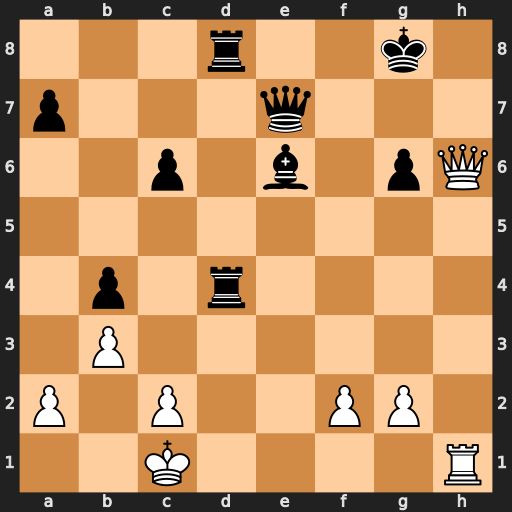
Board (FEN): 3r2k1/p3q3/2p1b1pQ/8/1p1r4/1P6/P1P2PP1/2K4R
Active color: w
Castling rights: -
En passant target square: -
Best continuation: Qh8+ Kf7 Rh7#